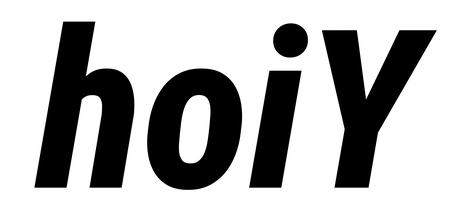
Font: Roboto-Italic_Condensed_ExtraBold_Italic